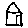
Label: house